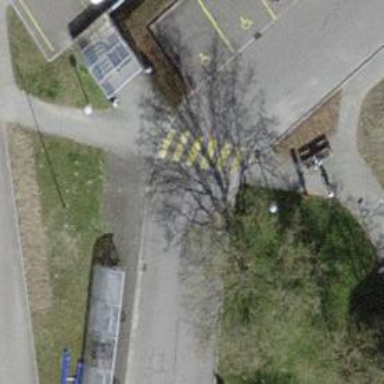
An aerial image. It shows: Uncontrolled zebra crossing with zebra markings.